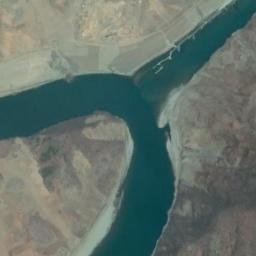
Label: river